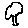
Label: tree